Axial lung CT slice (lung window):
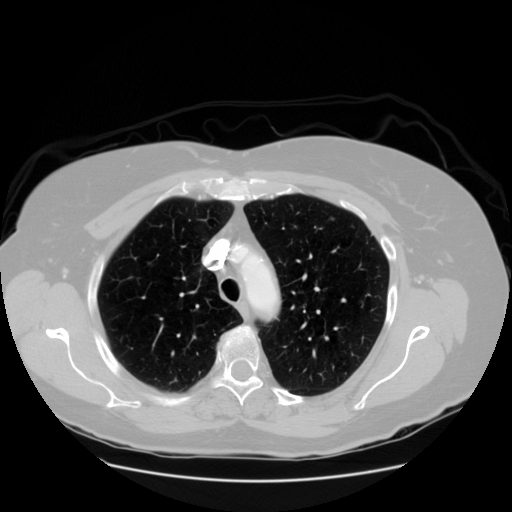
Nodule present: no